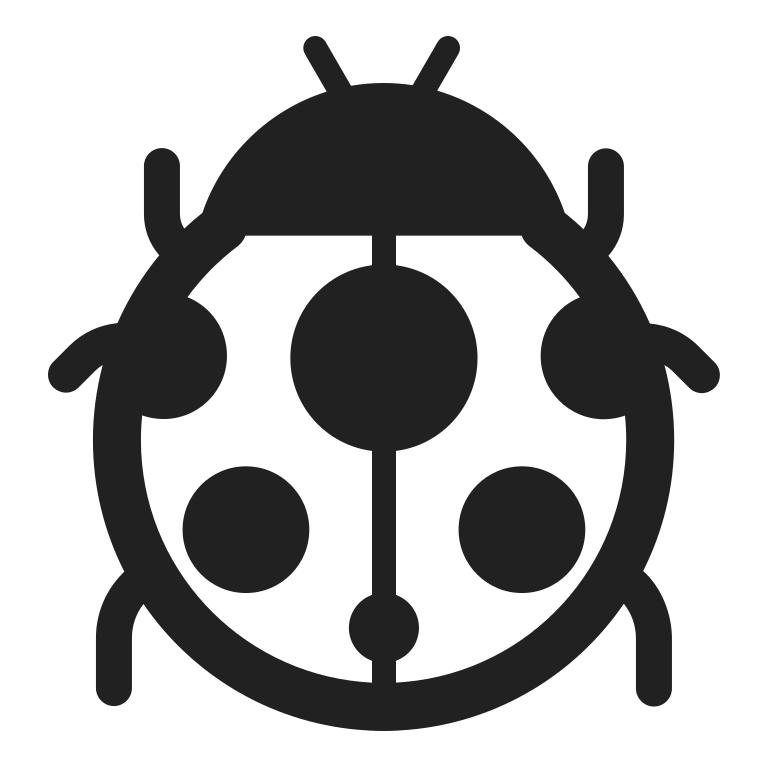
lady beetle high contrast